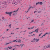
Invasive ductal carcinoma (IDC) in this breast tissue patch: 1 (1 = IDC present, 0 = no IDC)